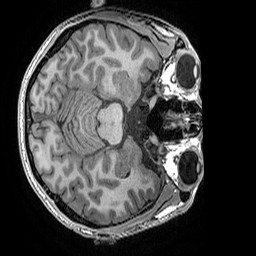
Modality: T1w
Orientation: axial
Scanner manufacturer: ge
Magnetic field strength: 3 T
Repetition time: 0.008184 s
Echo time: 0.003192 s